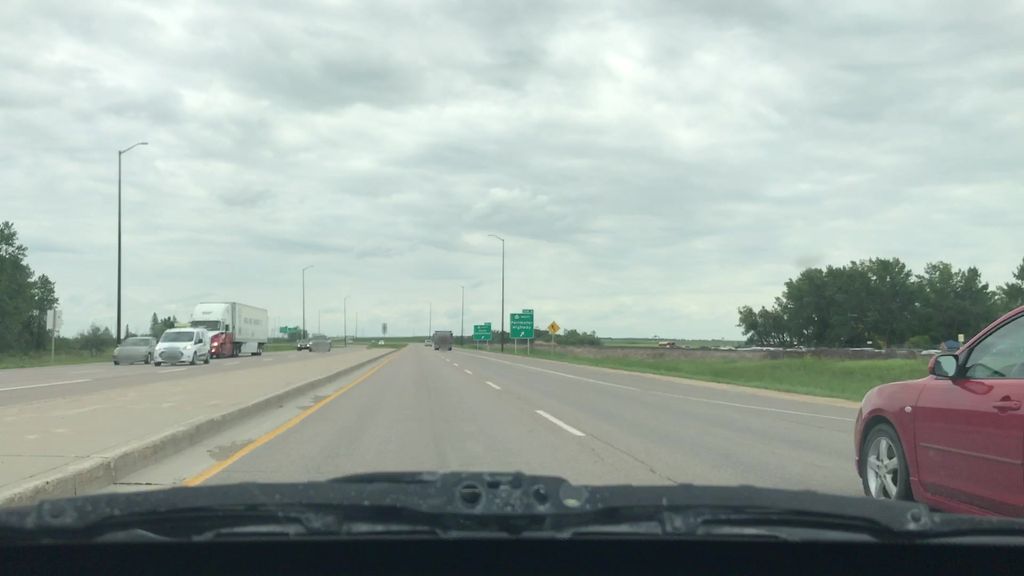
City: winnipeg